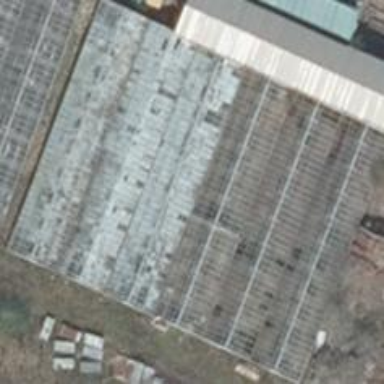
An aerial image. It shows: Greenhouse.